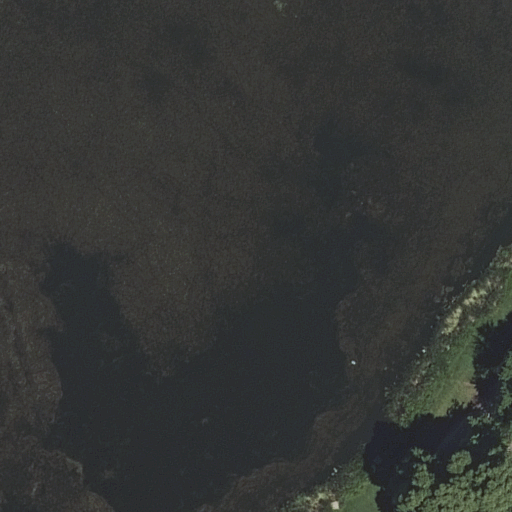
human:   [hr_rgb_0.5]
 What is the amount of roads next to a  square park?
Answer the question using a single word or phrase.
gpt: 0

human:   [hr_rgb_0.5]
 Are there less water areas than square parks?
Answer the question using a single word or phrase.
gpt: no

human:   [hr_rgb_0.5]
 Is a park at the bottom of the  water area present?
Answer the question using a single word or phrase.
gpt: yes

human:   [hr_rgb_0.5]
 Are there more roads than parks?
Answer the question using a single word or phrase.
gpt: no

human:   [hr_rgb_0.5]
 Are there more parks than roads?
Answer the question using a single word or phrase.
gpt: no

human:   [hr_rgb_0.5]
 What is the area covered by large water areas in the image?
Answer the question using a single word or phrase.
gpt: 9583m2

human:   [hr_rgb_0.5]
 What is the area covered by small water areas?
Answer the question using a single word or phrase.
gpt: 0m2

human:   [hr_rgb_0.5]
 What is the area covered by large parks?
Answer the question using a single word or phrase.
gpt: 0m2

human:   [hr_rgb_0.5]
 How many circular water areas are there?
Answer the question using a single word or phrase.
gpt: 0

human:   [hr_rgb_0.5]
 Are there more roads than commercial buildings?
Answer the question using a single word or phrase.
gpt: yes

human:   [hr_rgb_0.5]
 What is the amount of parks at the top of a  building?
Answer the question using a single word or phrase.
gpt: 0

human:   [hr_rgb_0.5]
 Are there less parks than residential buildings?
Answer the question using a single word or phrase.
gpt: no

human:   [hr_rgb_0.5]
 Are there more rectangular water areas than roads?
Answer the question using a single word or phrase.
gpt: no

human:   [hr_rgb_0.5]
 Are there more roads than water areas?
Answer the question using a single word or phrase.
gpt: no

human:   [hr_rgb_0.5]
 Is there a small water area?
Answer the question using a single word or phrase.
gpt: no

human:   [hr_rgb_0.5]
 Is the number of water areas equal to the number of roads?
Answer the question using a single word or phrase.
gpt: yes

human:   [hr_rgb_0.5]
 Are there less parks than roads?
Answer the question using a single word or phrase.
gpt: no

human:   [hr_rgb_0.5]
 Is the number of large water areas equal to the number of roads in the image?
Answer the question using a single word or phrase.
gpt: yes

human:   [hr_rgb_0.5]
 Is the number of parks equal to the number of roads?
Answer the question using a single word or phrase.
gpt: yes

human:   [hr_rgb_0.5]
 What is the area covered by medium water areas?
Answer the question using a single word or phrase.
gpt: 0m2

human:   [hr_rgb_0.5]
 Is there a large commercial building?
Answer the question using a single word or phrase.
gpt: no

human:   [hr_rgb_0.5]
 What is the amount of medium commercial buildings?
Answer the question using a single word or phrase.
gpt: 0

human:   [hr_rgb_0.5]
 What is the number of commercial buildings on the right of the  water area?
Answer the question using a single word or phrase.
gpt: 0

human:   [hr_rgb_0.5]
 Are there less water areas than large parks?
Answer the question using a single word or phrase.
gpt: no

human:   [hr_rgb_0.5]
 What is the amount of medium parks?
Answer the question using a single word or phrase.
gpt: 1

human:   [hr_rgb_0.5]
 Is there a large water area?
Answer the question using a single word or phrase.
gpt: yes

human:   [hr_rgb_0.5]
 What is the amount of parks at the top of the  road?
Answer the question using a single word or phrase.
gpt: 0

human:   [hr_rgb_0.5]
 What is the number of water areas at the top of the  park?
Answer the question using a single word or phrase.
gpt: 1

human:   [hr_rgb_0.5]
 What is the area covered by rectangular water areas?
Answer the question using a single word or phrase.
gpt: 0m2

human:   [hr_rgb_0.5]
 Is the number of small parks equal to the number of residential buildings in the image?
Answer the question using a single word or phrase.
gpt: yes

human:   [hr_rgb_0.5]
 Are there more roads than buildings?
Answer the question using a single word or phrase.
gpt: yes

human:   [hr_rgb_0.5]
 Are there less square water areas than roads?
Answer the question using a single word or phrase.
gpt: yes

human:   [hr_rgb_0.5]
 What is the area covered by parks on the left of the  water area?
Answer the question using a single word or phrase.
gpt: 203m2

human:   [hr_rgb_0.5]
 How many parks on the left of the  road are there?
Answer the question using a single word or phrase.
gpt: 1

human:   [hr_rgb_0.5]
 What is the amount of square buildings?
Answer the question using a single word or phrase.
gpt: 0

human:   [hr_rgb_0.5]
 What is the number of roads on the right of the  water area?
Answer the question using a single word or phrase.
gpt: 1